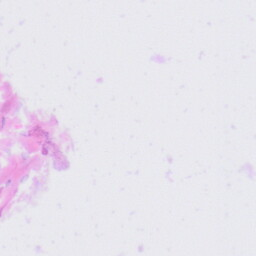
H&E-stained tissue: Tonsil